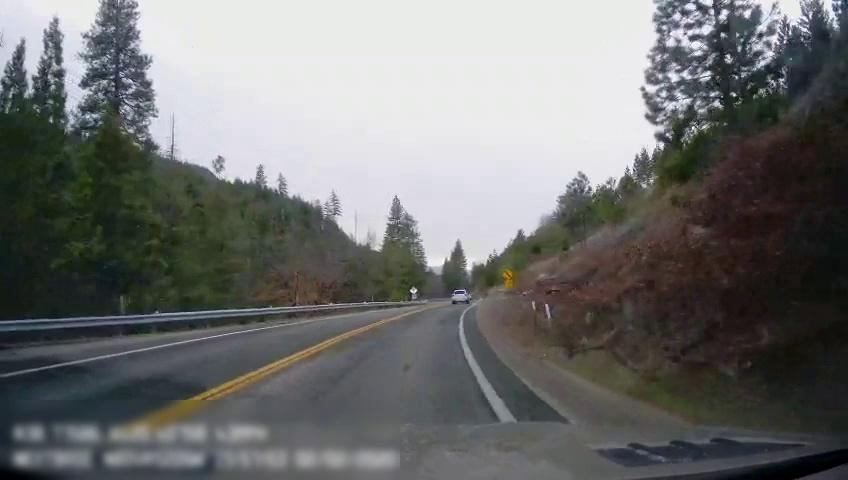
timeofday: Day
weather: Cloudy
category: Drivable Space
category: Vehicles | Car
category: Lanes | Current Lane
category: Lanes | Current Lane
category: Lanes | Opposite Lane